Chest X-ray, PA view. Patient: 66 years old, sex M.
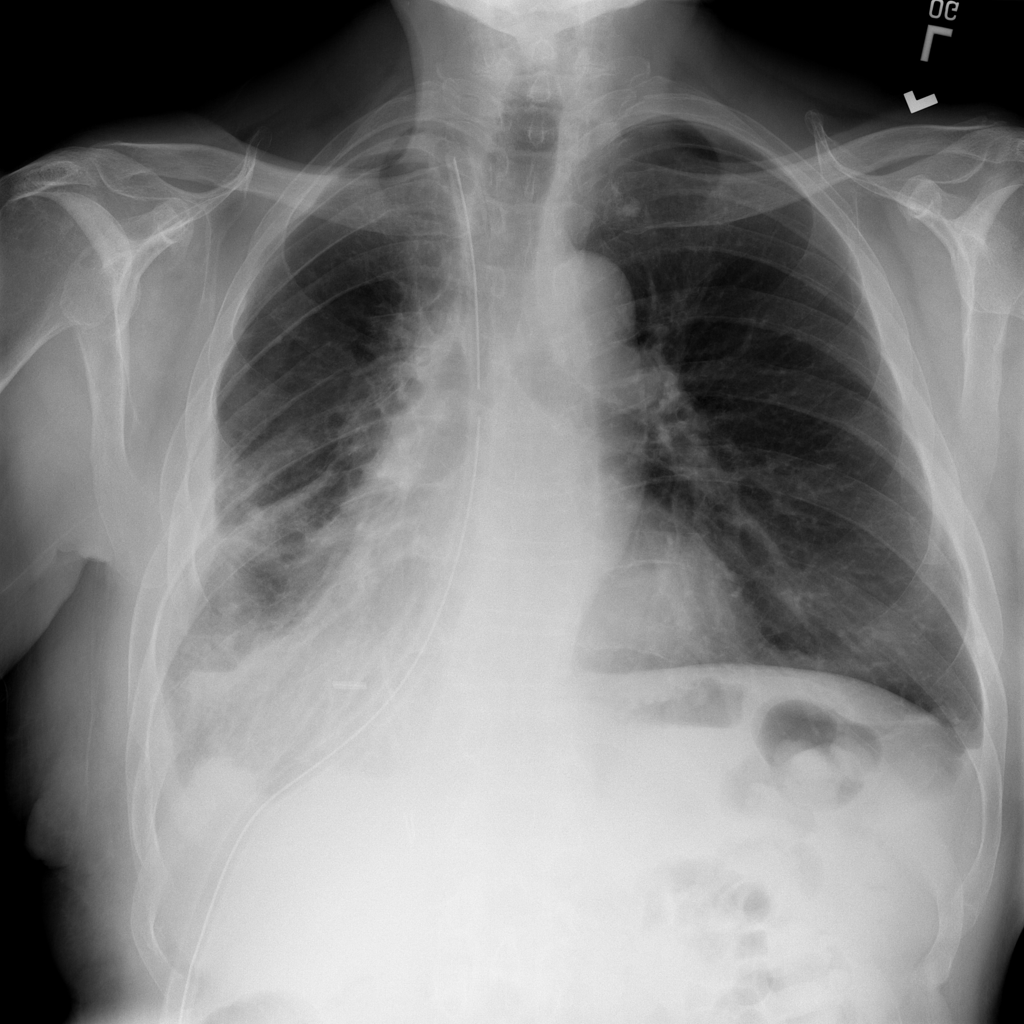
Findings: No Finding